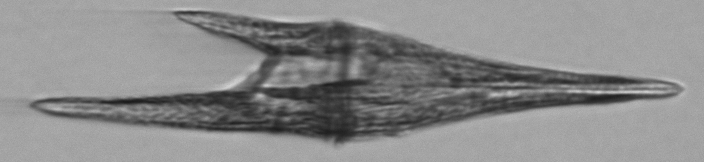
Label: Tripos_furca